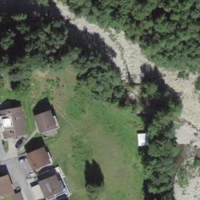
EUNIS habitat code: 43
Species observed at this site:
Corvus corone
Cinclus cinclus
Motacilla cinerea
Mergus merganser